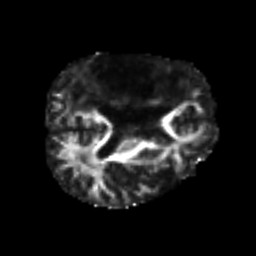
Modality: FA
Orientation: axial
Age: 52
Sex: male
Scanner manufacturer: siemens
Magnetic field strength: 3 T
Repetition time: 4.987 s
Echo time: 0.0792 s